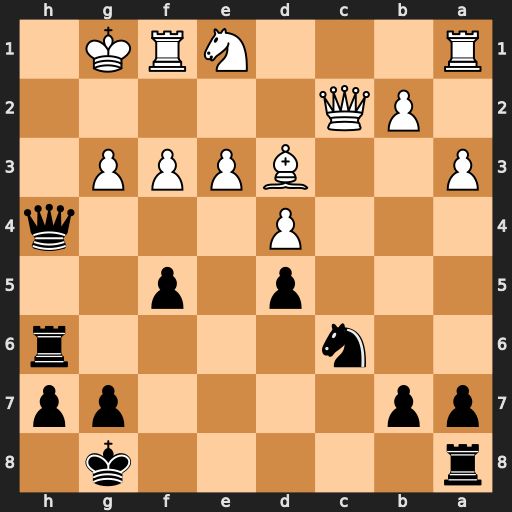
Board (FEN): r5k1/pp4pp/2n4r/3p1p2/3P3q/P2BPPP1/1PQ5/R3NRK1
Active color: b
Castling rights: -
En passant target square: -
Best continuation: Qh1+ Kf2 Rh2+